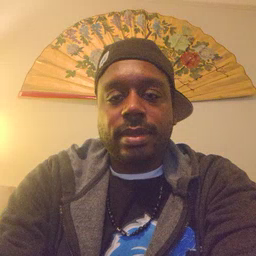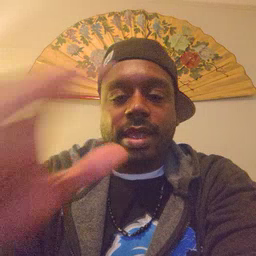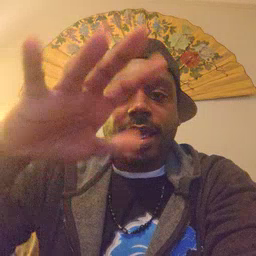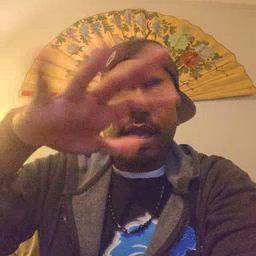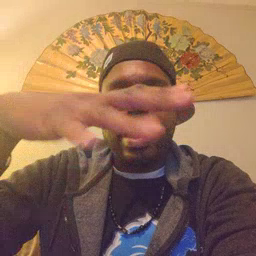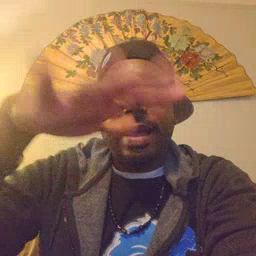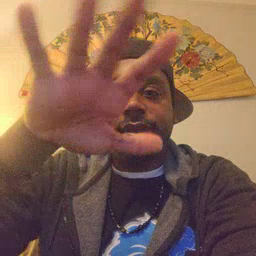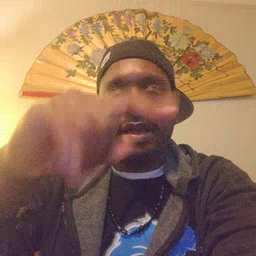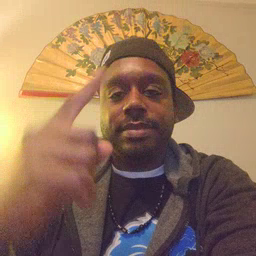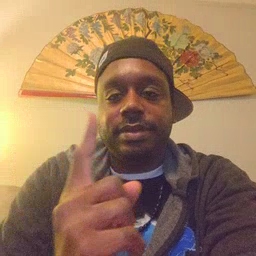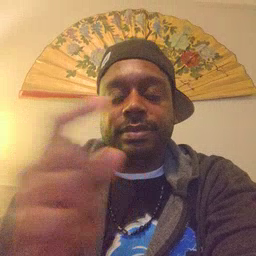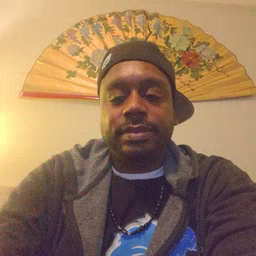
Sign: helicopter